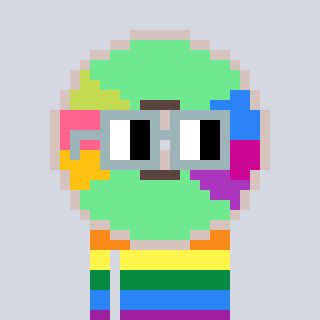
a pixel art character with square dark gray glasses, a cd-shaped head and a blue-colored body on a cool background